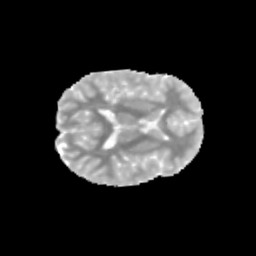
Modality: MD
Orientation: axial
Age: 12
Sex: female
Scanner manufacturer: siemens
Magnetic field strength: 3 T
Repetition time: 3.8 s
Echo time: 0.07 s